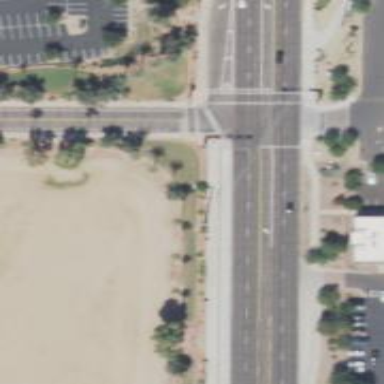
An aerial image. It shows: Solid stop line on the road marking.